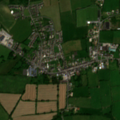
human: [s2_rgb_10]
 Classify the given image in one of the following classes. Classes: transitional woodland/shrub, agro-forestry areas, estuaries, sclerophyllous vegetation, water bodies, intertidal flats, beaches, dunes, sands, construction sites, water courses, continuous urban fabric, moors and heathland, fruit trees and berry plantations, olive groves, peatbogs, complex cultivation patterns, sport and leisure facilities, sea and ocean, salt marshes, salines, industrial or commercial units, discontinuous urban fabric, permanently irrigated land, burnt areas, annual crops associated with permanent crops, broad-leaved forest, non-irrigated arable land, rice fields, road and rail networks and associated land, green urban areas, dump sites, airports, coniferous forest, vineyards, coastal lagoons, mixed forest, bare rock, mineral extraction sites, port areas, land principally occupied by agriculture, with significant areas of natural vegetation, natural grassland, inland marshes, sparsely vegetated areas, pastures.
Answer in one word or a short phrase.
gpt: discontinuous urban fabric, non-irrigated arable land, pastures